Question: What is the reading of this measurement?
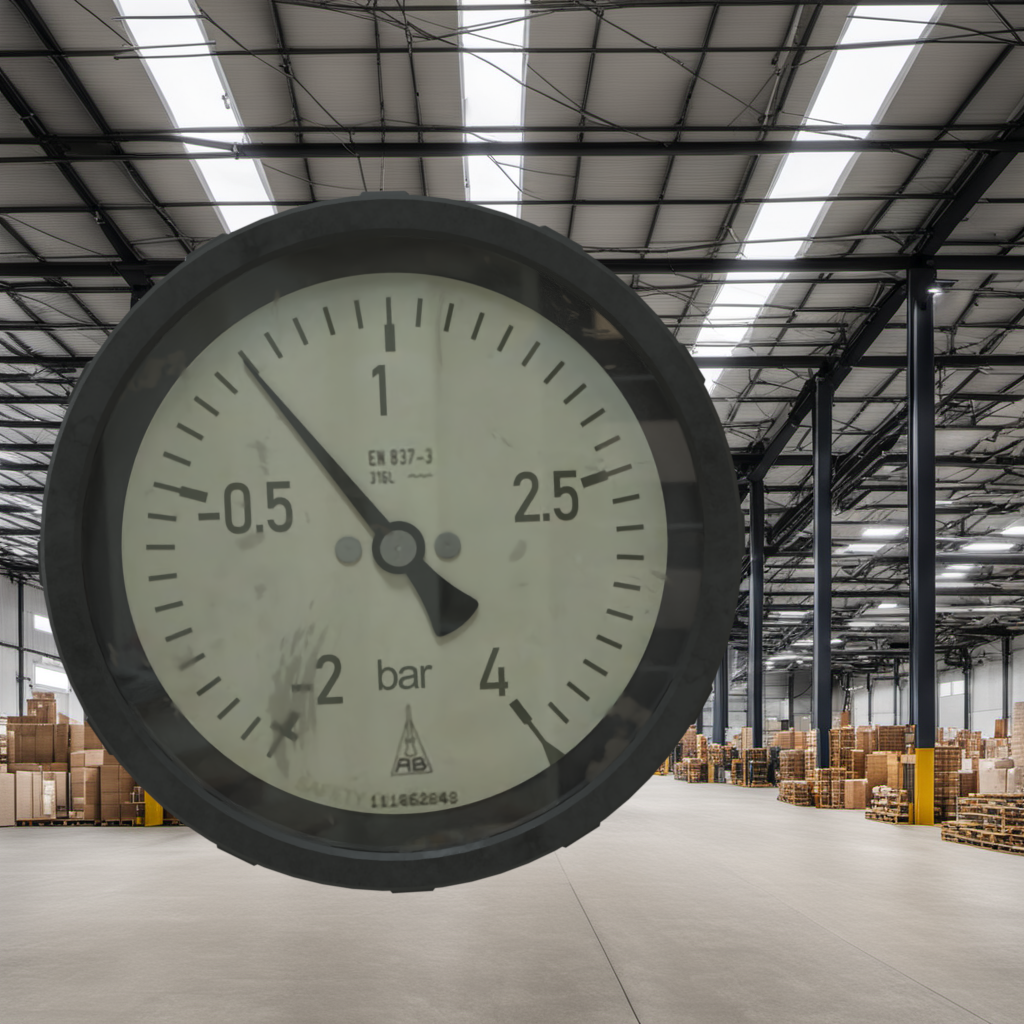
Answer: The result is 0.23
Question: What is the range of the measurement shown in the image?
Answer: The range is from -2 to 4
Question: What is the minimum and maximum reading range of this measurement?
Answer: The minimum value is -2 and the maximum value is 4